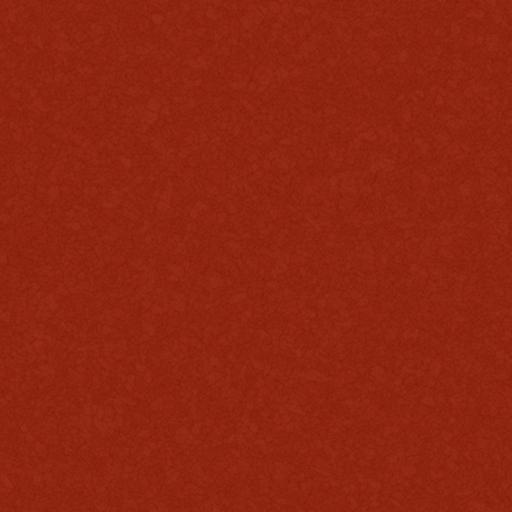
Tags: leather red shiny smooth